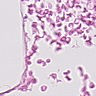
Metastatic tissue present: no